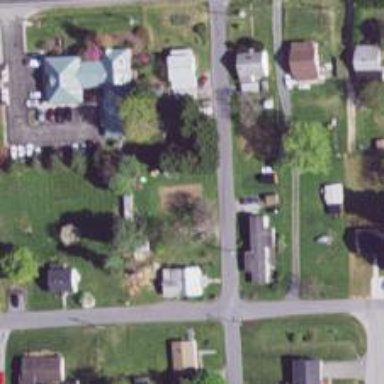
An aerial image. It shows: Neighborhood.